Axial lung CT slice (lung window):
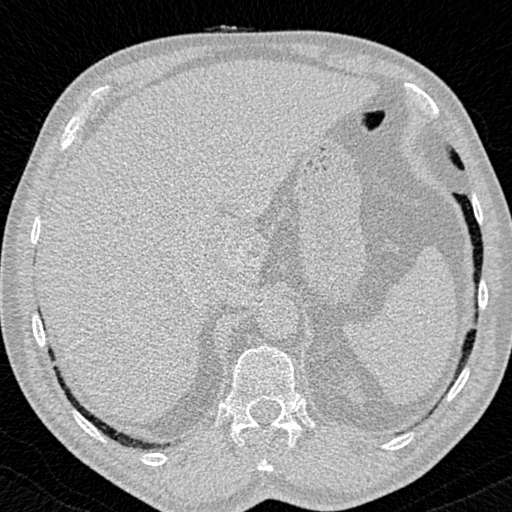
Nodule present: no